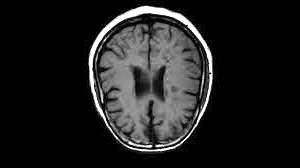
Label: notumor